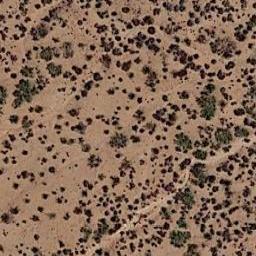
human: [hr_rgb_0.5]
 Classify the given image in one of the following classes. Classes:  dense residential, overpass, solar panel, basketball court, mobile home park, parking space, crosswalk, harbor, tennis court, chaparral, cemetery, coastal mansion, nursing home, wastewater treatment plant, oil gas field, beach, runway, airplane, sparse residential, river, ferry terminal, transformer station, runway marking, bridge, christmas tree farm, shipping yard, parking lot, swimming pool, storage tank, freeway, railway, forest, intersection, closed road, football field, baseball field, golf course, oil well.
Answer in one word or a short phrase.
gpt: chaparral